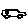
Label: car